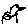
Label: bird